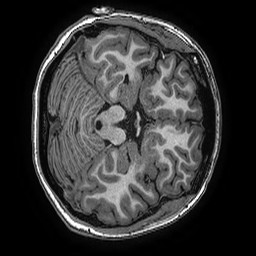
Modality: T1w
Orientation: axial
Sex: female
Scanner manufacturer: ge
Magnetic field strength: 3 T
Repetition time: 0.0077 s
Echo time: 0.003436 s